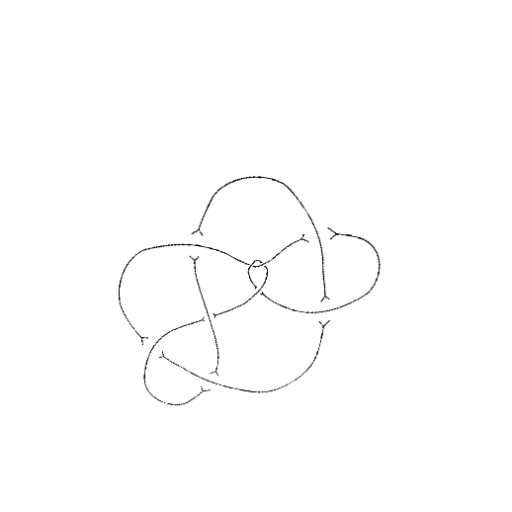
Crossing number: 9